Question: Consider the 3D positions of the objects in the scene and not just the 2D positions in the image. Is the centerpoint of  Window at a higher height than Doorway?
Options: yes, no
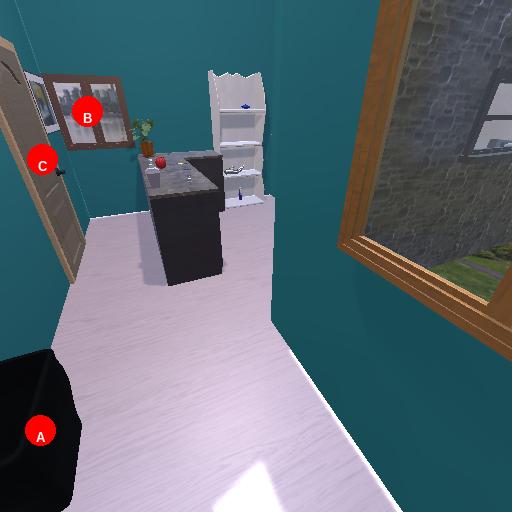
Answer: yes